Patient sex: F
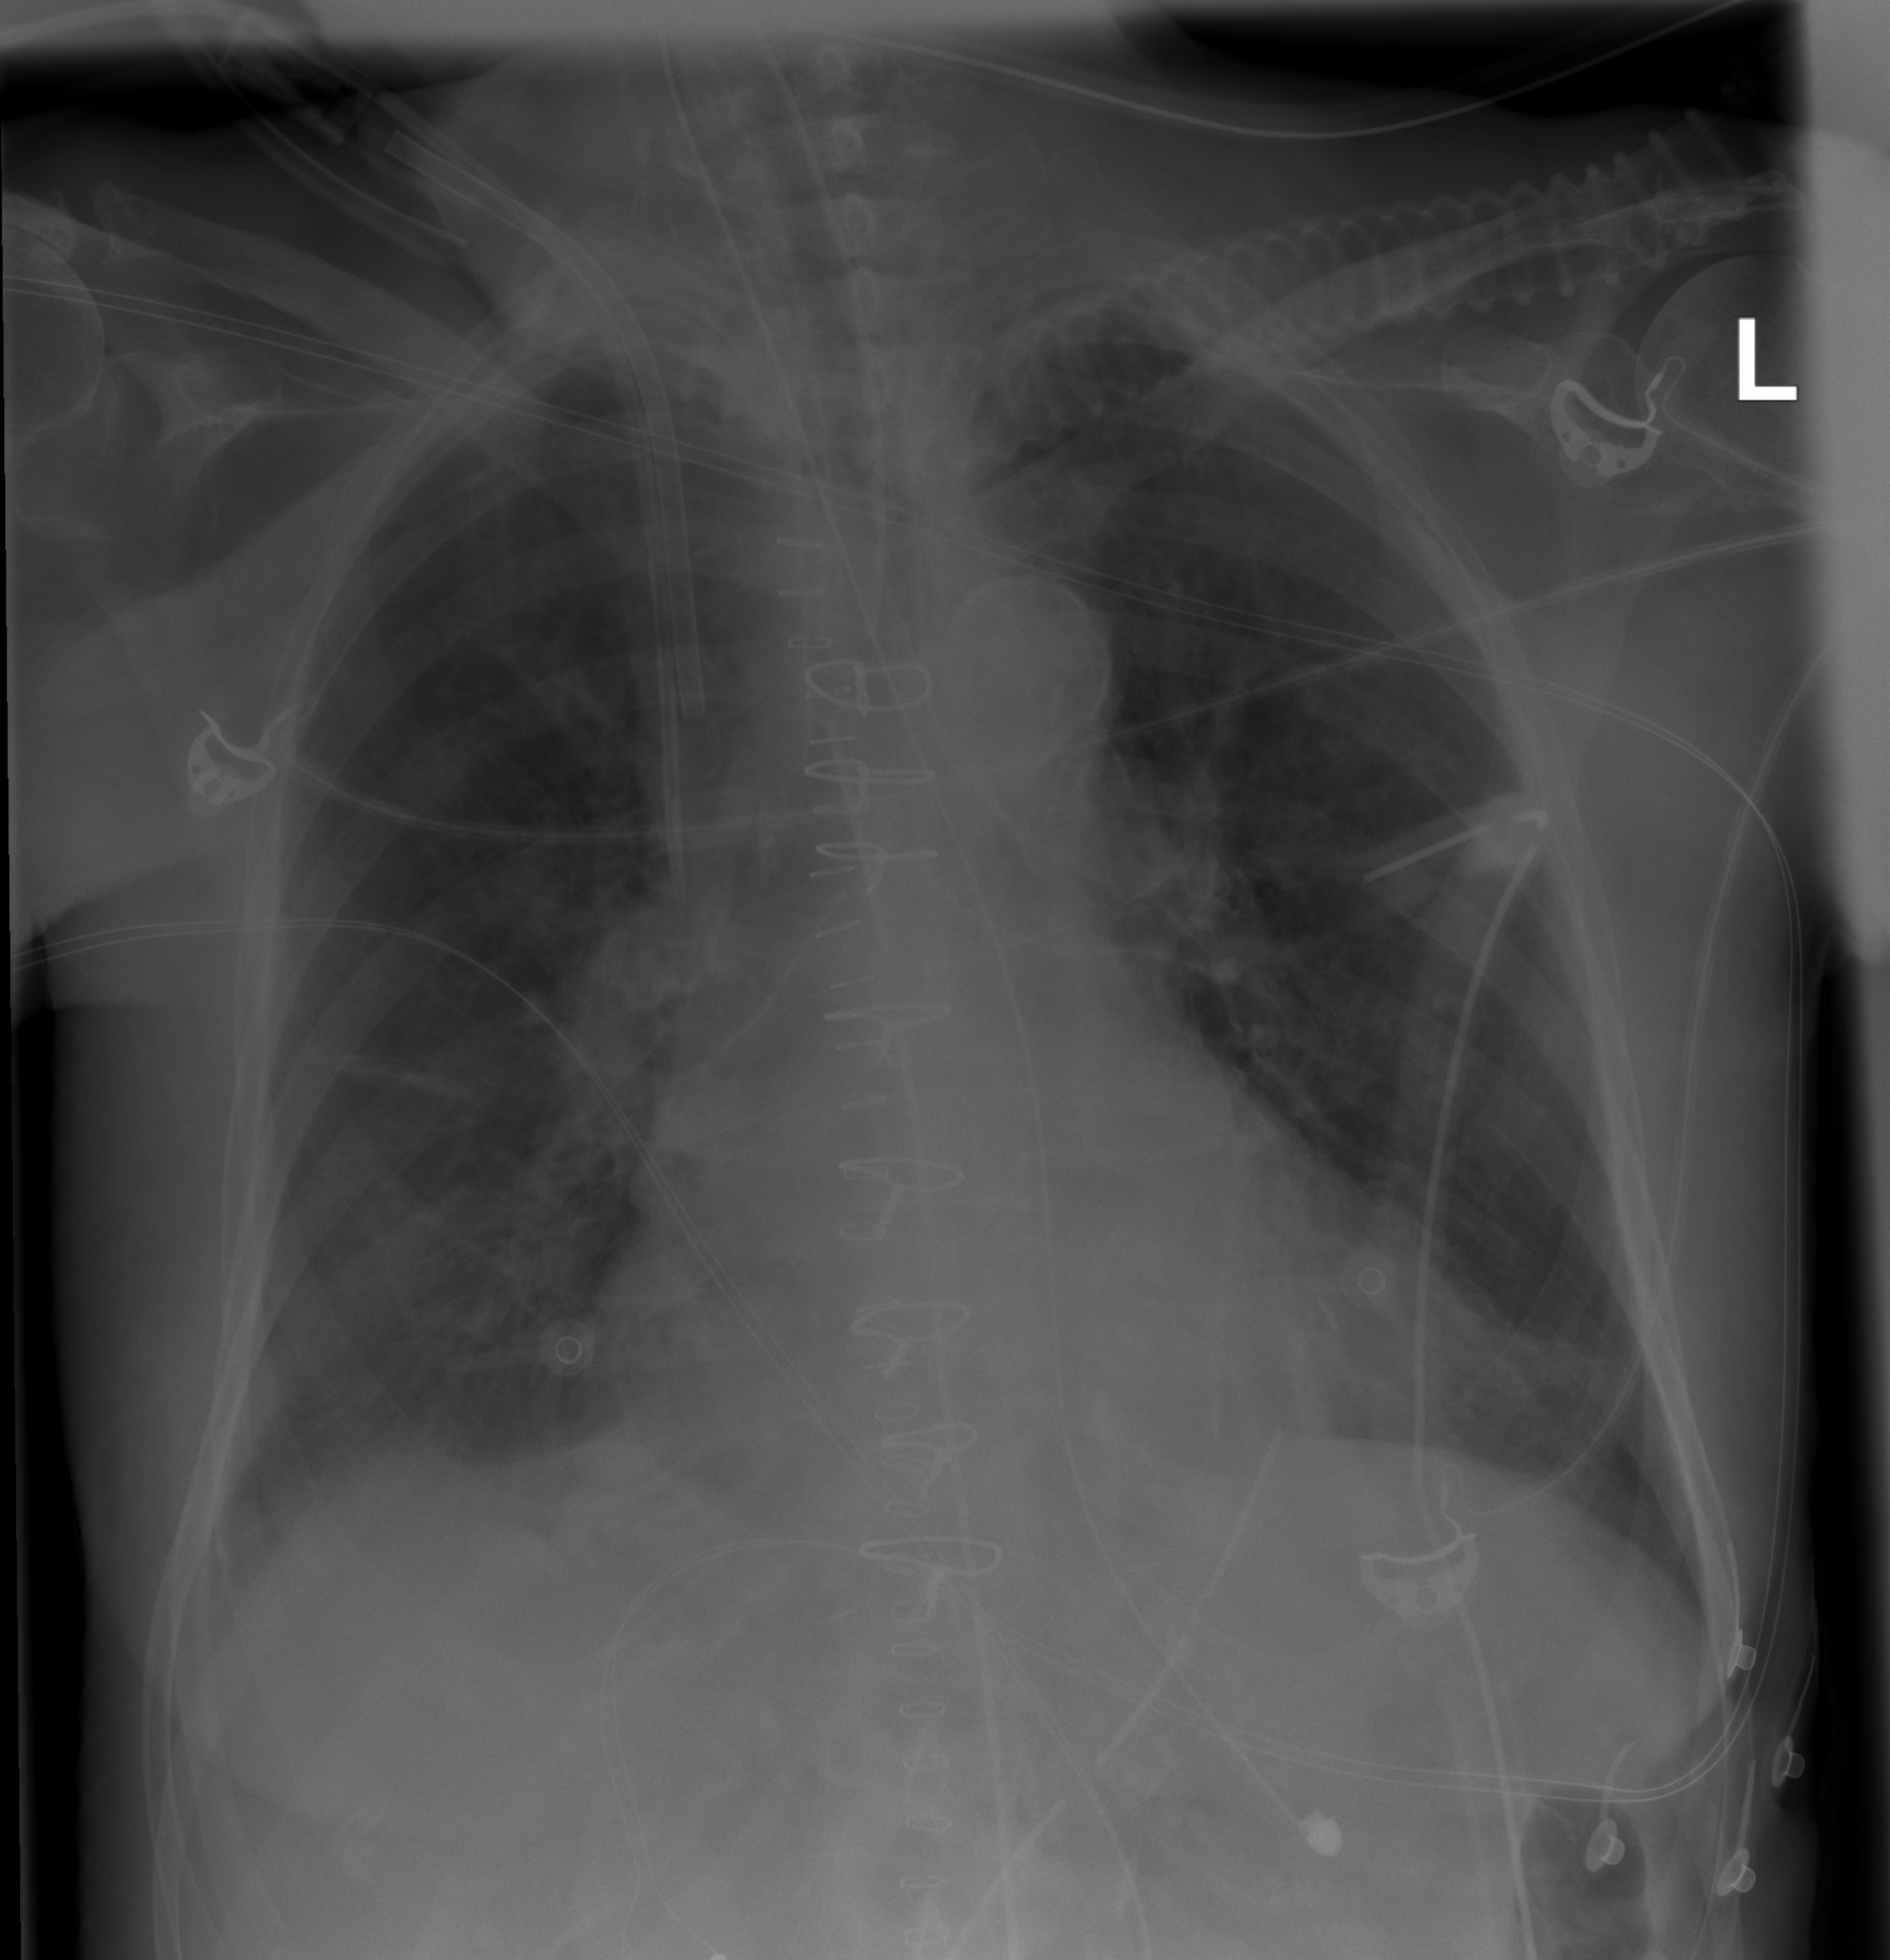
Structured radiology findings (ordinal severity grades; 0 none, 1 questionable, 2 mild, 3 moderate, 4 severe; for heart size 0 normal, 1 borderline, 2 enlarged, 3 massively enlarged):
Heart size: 2
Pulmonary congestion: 0
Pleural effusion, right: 2
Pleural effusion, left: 0
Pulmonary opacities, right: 1
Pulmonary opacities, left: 0
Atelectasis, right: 0
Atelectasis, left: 0